Question: It's an example on Thinking In Java,but i can't run it.
'''
package test;
import java.io.*;
public class Testa {
public static String read(String filename) throws IOException{
BufferedReader in = new BufferedReader(new FileReader(filename));
String s;
StringBuilder sb = new StringBuilder();
while((s = in.readLine()) != null){
sb.append(s + "
");
}
in.close();
return sb.toString();
}
public static void main(String [] args) throws IOException{
System.out.println(read("Testa.java"));
}
}
'''
When I debug, Eclipse shows that "Source not found"
I'm a freshman and have no idea of it. I am searching for a long time on net. But no use. Please help or try to give some ideas how to achieve this. Could you please help me?
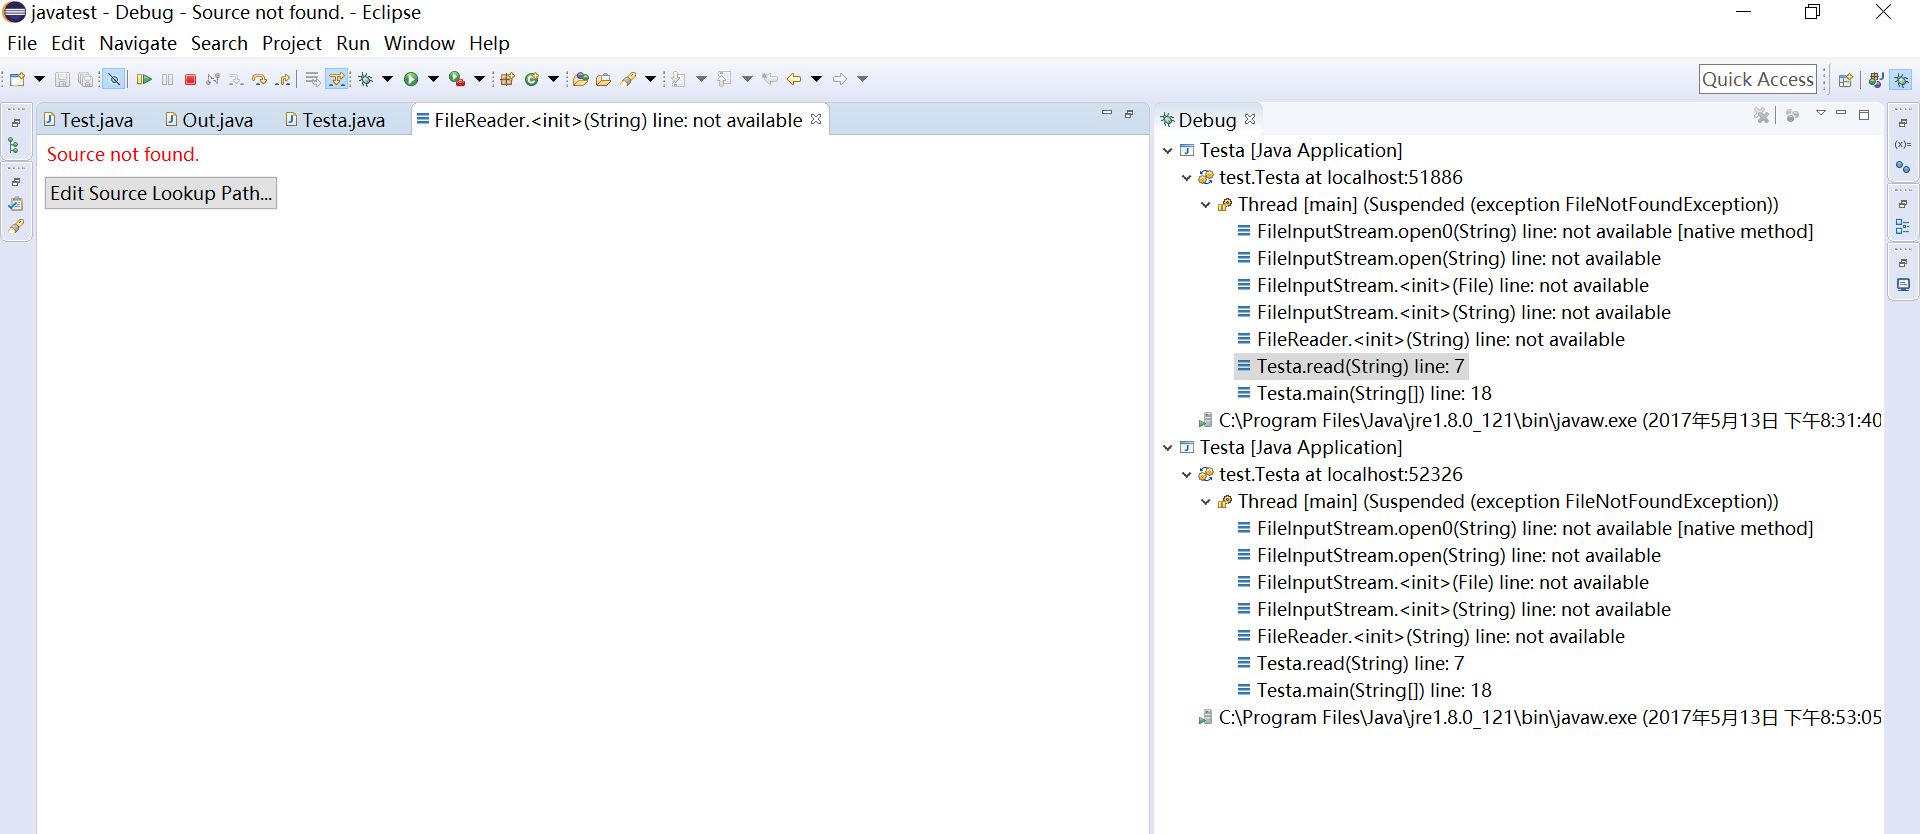
Answer: This isn't an error, Eclipse is just telling you it doesn't have the source code for the 'FileReader' libary class. You don't need the source code to run your program. If you install a JDK rather than a JRE Eclipse will be able to find the source of this library class since the JDK contains the source code for the library classes.
It looks like what you are really getting is a 'FileNotFoundException' which means that your file doesn't exist, at least not in the place you have told the program to look.
The file path you are using to read the file is just '"Testa.java"'. This means that Java will look in the 'current directory' to find 'Testa.java'. When you run your program the current directory is the directory containing your program's source code so this doesn't work and you get the exception.
One way to fix this is to specify the full path of the file to read, on Windows this would be something like '"C:\path\to\workspace\project\src\Testa.java"'